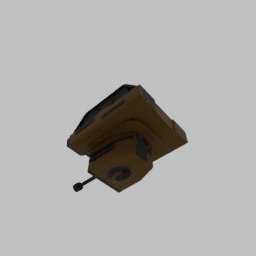
Label: mechanical